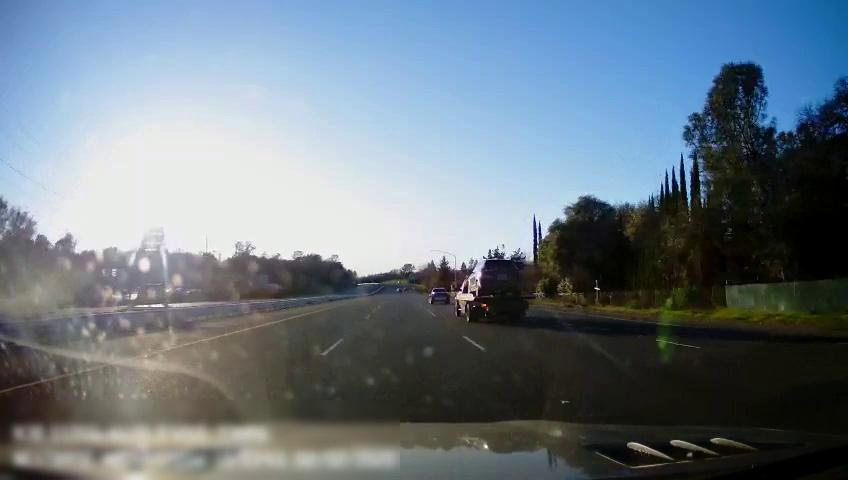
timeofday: Day
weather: Sunny
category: Drivable Space
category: Drivable Space
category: Vehicles | Car
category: Vehicles | Truck
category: Lanes | Current Lane
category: Lanes | Current Lane
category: Lanes | Alternate Lane
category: Lanes | Alternate Lane
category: Lanes | Alternate Lane